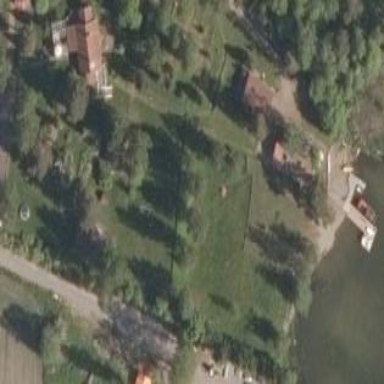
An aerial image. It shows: Garden area designated for leisure land.